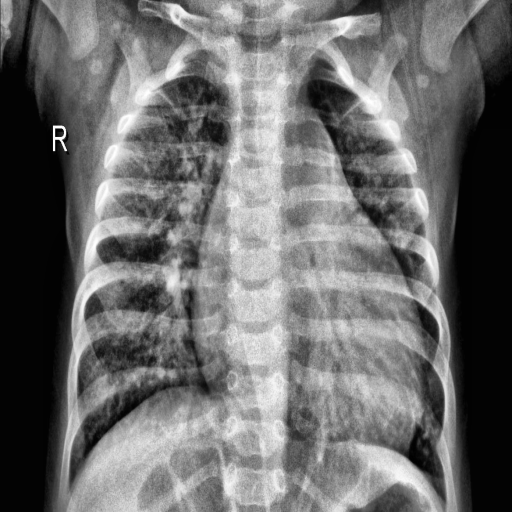
Finding: PNEUMONIA